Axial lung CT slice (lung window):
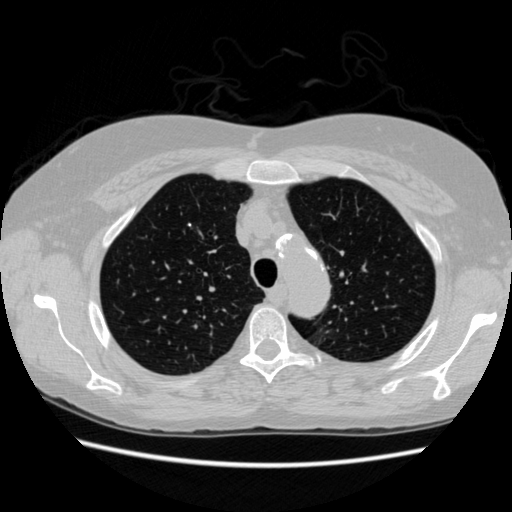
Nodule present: yes
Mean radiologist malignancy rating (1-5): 1